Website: macys
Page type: billing-address
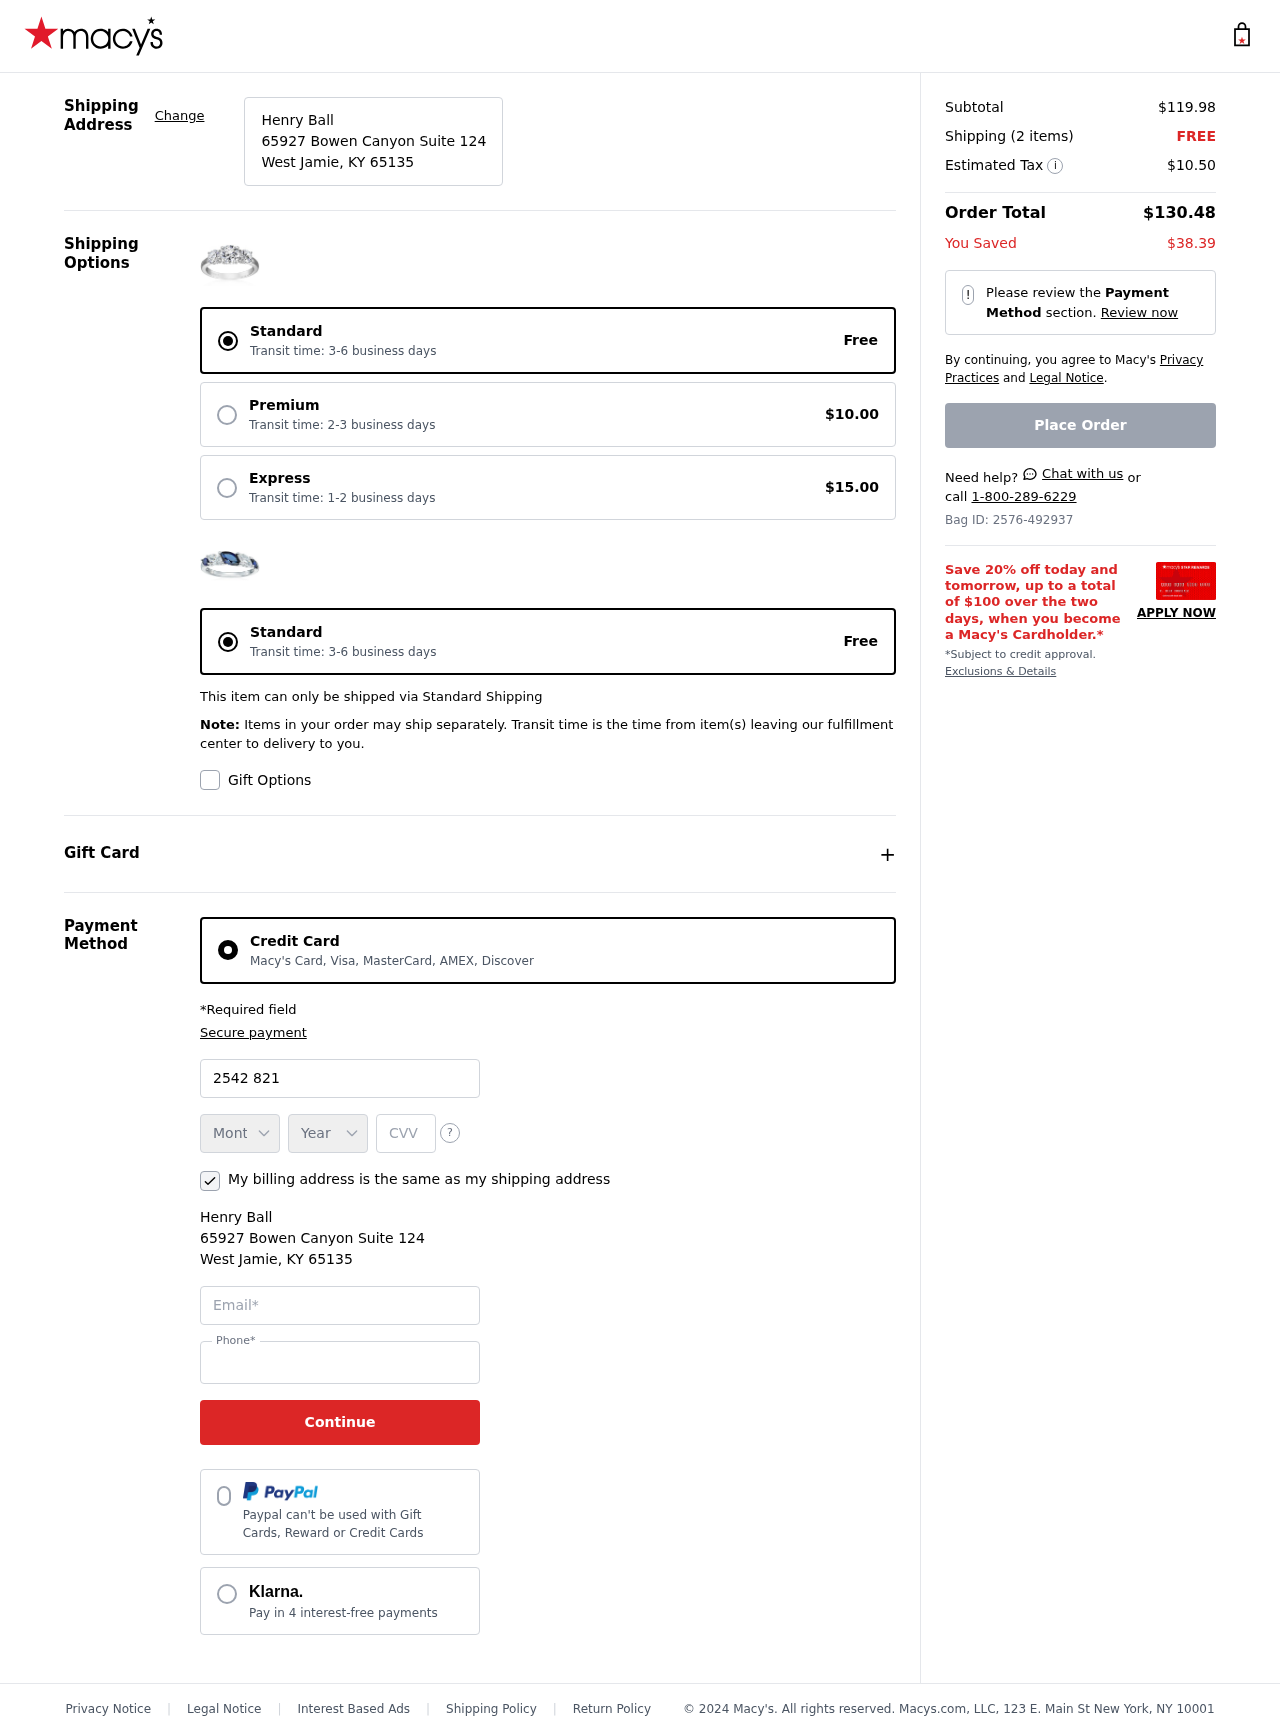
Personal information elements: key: PII_CARD_CVV
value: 408
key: PII_CARD_EXPIRY_MONTH
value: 02
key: PII_CARD_EXPIRY_YEAR
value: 27
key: PII_CARD_NUMBER
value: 2542 8214 1443 5776
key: PII_CITY_STATE_ZIP
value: West Jamie, KY 65135
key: PII_EMAIL
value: henry_ball@hotmail.com
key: PII_FULLNAME
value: Henry Ball
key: PII_PHONE
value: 3026926448
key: PII_STREET
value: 65927 Bowen Canyon Suite 124
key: PII_FULLNAME2
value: Henry Ball
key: PII_CITY
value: West Jamie
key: PII_STATE_ABBR
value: KY
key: PII_POSTCODE
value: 65135
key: PII_POSTCODE_FULL
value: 65135
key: PII_CITY_STATE
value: West Jamie, KY
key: PII_POSTCODE_NUMERIC
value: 65135
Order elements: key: ORDER_SUBTOTAL
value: $119.98
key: ORDER_NUM_ITEMS
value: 2
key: ORDER_SHIPPING_COST
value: FREE
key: ORDER_TAX
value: $10.50
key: ORDER_TOTAL
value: $130.48
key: ORDER_SAVINGS
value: $38.39
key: ORDER_ID
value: Bag ID: 2576-492937